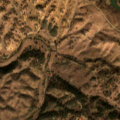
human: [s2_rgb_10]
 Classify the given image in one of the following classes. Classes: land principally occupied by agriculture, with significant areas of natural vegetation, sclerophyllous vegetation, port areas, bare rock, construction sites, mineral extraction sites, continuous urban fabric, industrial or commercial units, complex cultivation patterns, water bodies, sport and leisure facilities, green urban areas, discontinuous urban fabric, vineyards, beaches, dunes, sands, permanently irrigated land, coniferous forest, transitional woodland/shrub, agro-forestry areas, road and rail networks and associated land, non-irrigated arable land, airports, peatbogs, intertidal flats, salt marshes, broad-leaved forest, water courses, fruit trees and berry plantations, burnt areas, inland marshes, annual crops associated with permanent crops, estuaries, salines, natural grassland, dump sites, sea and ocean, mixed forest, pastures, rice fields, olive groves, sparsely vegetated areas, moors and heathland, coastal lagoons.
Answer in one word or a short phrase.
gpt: pastures, agro-forestry areas, transitional woodland/shrub